Field crop: tomato
Growth stage: 1
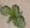
Species: solanum